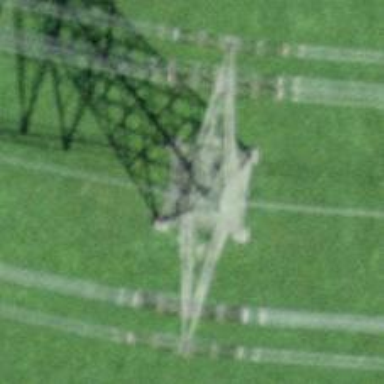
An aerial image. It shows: Power tower.